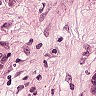
Metastatic tissue present: yes